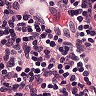
Metastatic tissue present: no